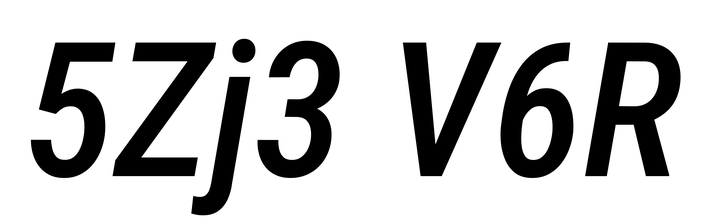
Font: Roboto-Italic_Condensed_Medium_Italic